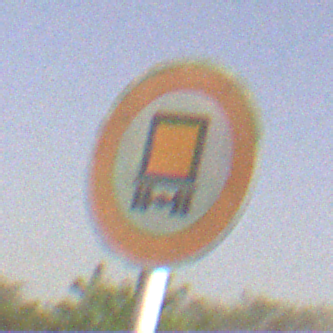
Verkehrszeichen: VerbotKennzeichnungspflichtigeKraftfahrzeugeGefaehrlicheGueter
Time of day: Night
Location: Outdoor (Nature)
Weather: Clear
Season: NotSpecified
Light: Natural